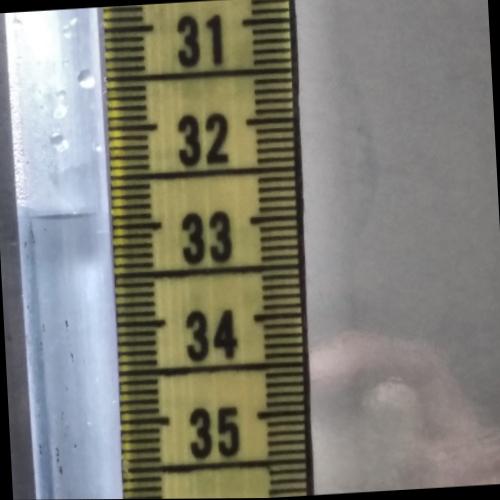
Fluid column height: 32.9 cm